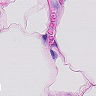
Metastatic tissue present: no